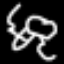
Label: frog